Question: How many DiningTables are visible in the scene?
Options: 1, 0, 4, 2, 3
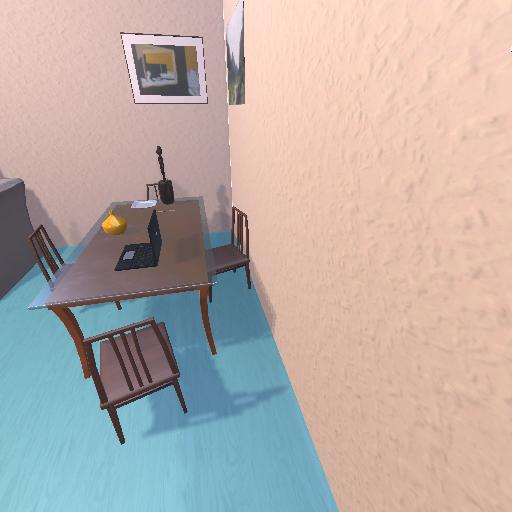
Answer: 1